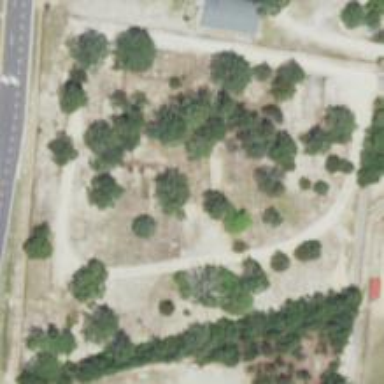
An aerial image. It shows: Cemetery.